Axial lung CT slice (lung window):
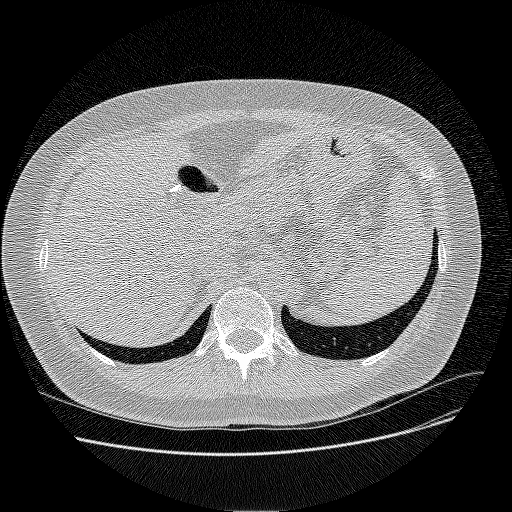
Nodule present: no